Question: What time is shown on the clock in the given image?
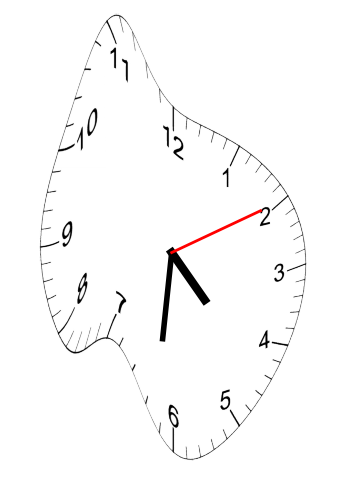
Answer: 04:31:10